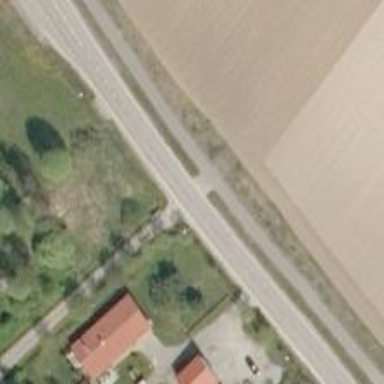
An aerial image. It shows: Asphalt cycleway.